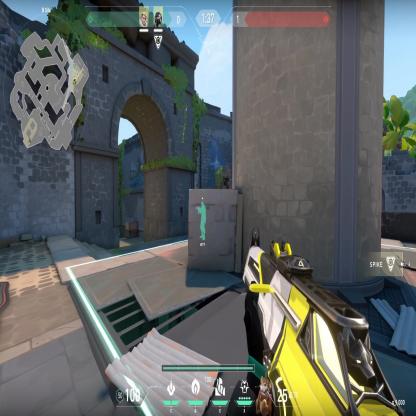
Label: teammate